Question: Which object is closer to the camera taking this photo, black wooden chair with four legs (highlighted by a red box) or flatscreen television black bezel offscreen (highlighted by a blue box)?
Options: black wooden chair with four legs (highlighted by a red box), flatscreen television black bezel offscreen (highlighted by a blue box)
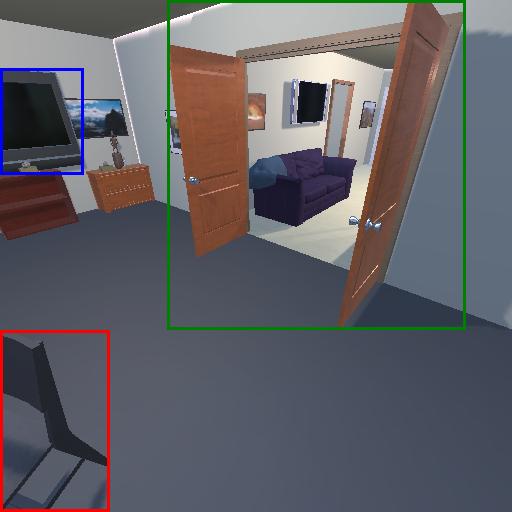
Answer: black wooden chair with four legs (highlighted by a red box)